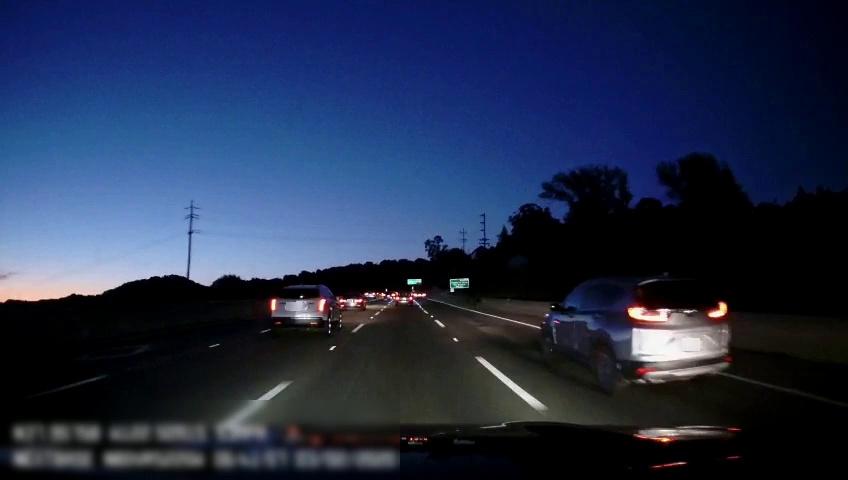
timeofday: Night
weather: Other
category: Drivable Space
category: Vehicles | Car
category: Vehicles | Car
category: Vehicles | Car
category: Vehicles | SUV
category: Vehicles | SUV
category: Vehicles | Truck
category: Lanes | Current Lane
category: Lanes | Current Lane
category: Lanes | Alternate Lane
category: Lanes | Alternate Lane
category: Traffic | Signs
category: Traffic | Signs